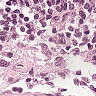
Metastatic tissue present: no